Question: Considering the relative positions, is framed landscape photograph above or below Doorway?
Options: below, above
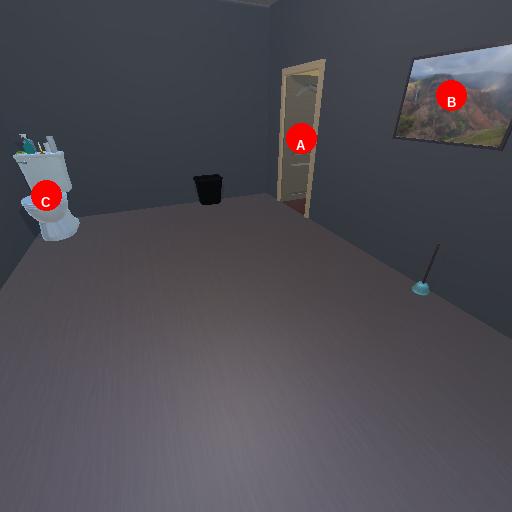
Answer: below